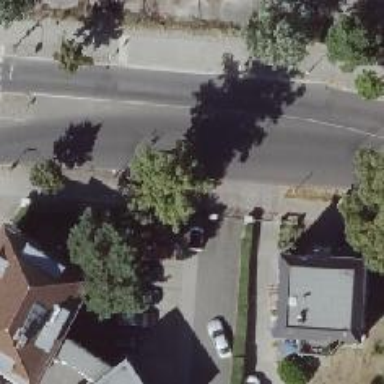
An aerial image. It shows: Tertiary road with asphalt surface. There are separate sidewalks on both sides.